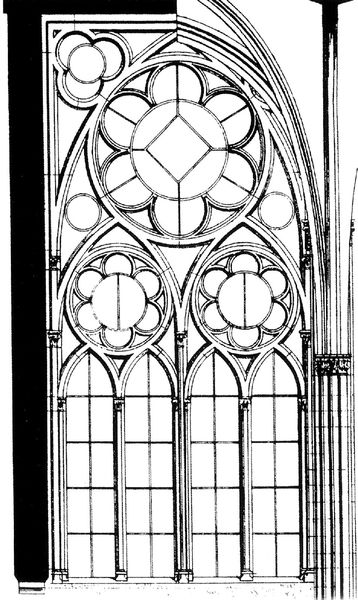
Titel: Schlosskapelle in St.-Germain-en-Laye
Standort: St.-Germain-en-Laye (EU - F - Ile de France)
Schlagwörter: weiß, fenster, schwarz, skizze, säule, säulen, zeichnung, gebäude, haus, architektur, lang, kirche, gotik, kreis, oval, studie, linien, rundbogen, detail, floral, hoch, buch, rechteck, sprossen, dom, symmetrisch, druck, schwarzweiss, radierung, stich, entwurf, kapitell, geometrisch, fensterscheibe, dienste, kreuzgratgewölbe, rosette, spitzbogen, quadrat, rosetten, masswerk, lisenen, lisene, fensterrose, kirchenfenster, spitzbogenfenster, dreipass, gewölbeansatz, fischblase, e, fischbalse, bleistege